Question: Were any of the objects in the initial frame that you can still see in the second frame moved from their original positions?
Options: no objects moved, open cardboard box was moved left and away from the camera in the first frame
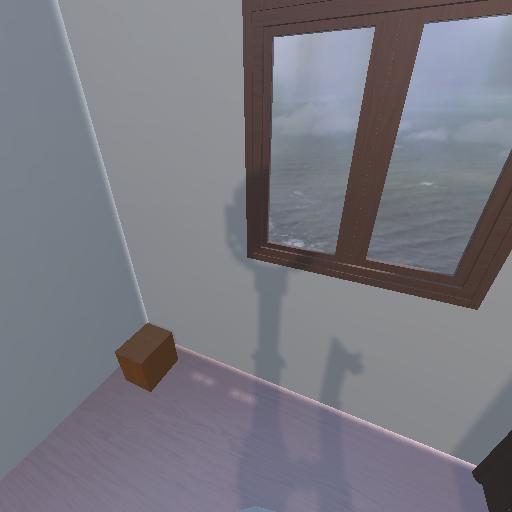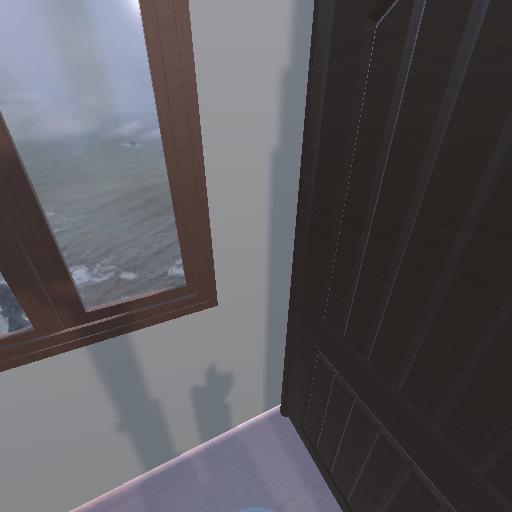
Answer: no objects moved